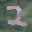
Label: 2